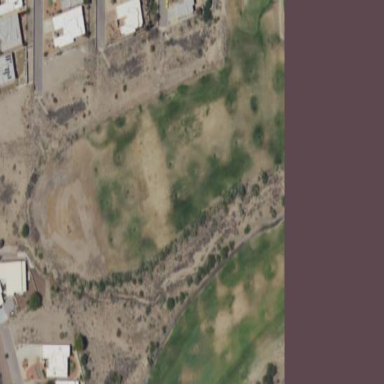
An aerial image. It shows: Driving range for golf on grass surface.